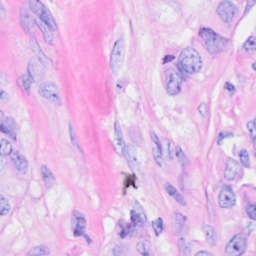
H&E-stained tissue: Breast